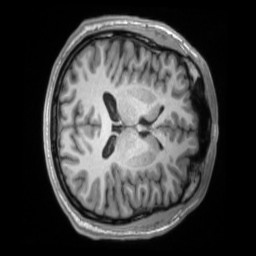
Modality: T1w
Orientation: axial
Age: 31
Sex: male
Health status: ill
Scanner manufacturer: siemens
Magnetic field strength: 3 T
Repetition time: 2.2 s
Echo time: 0.00157 s